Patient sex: M
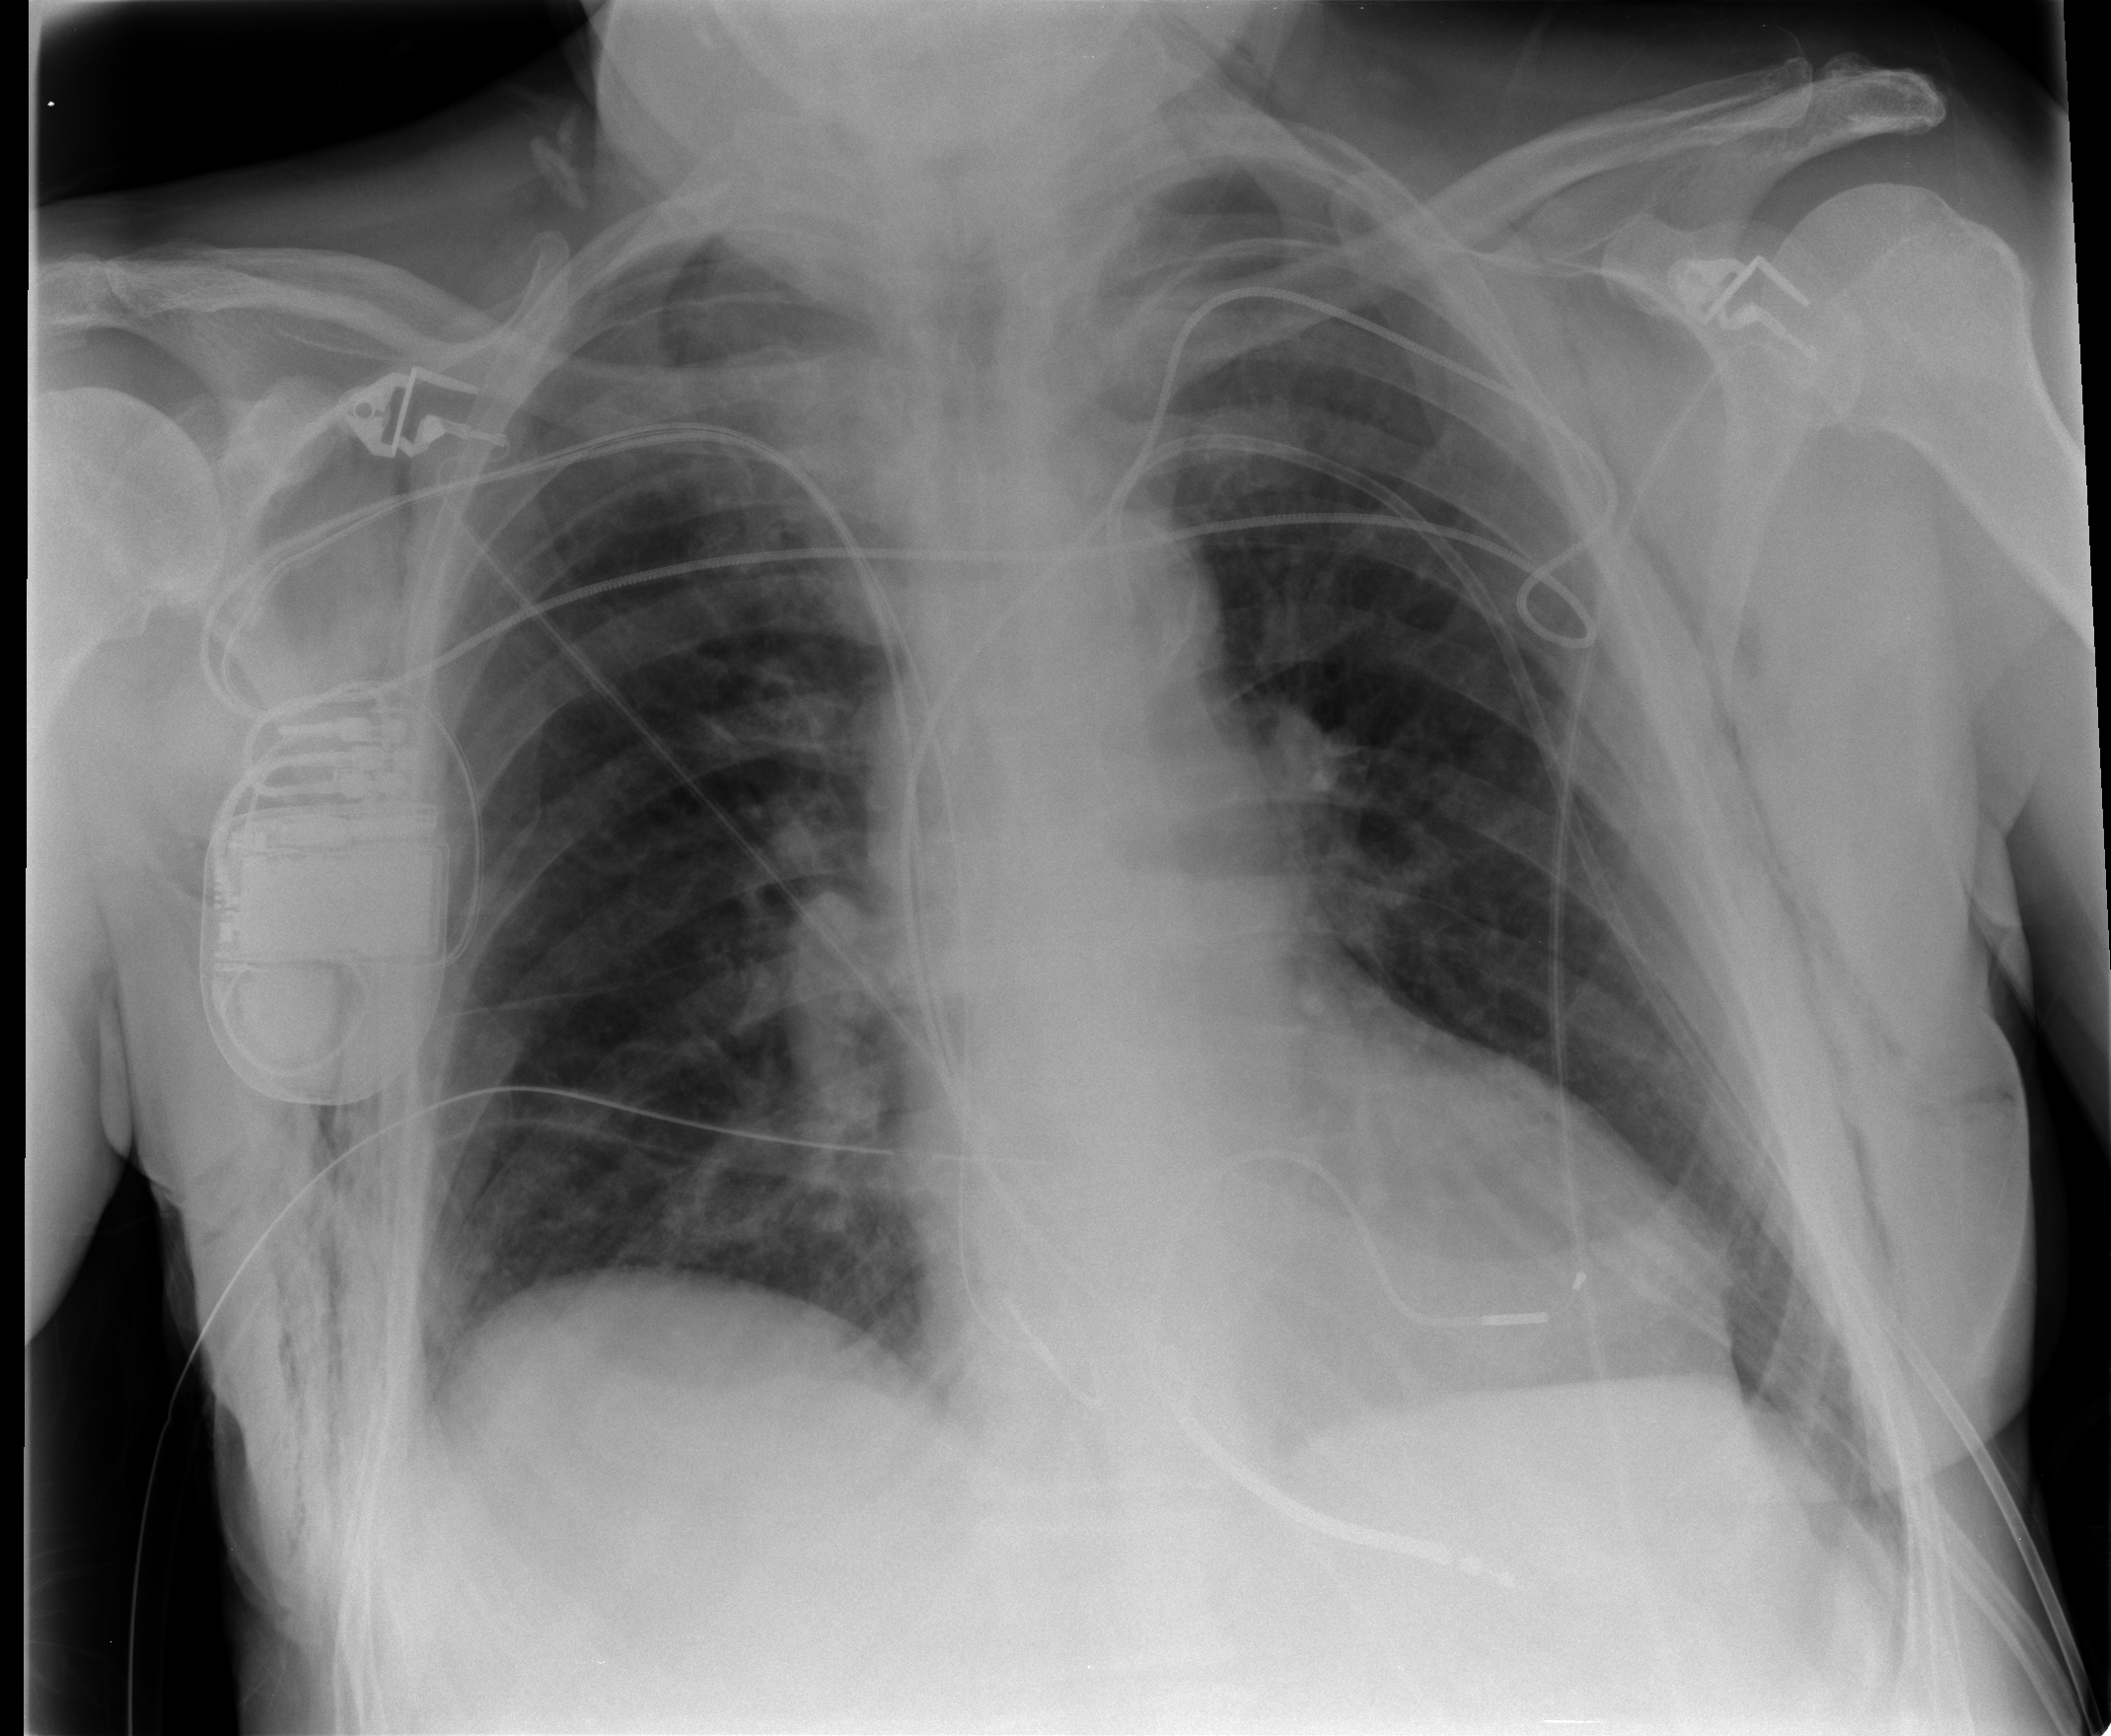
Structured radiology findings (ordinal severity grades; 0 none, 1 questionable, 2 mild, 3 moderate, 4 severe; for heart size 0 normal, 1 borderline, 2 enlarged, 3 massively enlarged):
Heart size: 1
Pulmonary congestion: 0
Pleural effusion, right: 0
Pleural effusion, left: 0
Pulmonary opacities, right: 0
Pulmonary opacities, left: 0
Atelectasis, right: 1
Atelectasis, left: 0